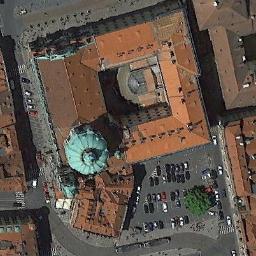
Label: church